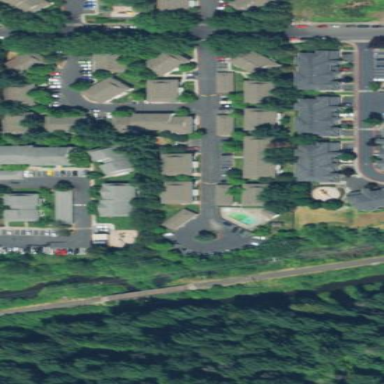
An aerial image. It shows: Residential area with apartments.